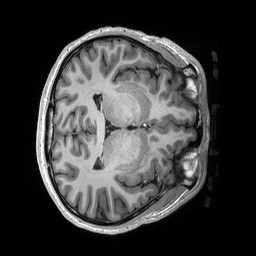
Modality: T1w
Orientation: axial
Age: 22
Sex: male
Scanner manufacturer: siemens
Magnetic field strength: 3 T
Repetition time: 2.53 s
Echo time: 0.00227 s